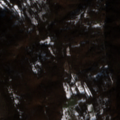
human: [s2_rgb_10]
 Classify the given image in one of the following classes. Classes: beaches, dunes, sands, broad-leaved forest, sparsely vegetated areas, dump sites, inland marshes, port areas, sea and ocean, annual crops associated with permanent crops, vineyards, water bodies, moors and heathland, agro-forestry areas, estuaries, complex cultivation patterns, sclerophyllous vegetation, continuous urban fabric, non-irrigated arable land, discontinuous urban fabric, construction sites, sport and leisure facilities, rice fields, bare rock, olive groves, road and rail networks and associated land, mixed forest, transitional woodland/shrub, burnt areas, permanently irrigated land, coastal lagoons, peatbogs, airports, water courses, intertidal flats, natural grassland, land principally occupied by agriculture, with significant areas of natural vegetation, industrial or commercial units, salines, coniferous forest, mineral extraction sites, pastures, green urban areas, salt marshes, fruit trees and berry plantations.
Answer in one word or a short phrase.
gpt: broad-leaved forest, transitional woodland/shrub